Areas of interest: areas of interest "Wuxi Dingshu General Airport"
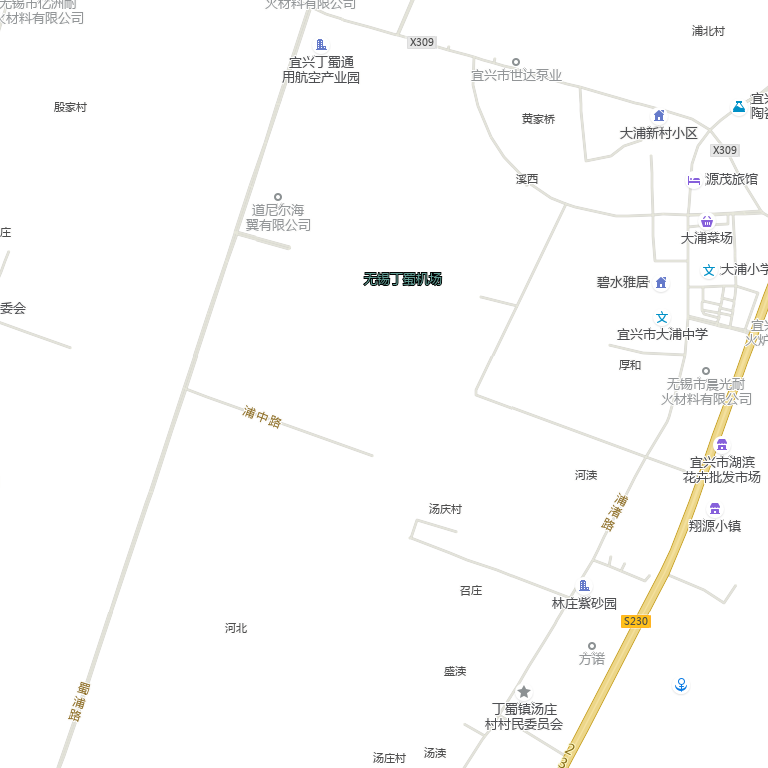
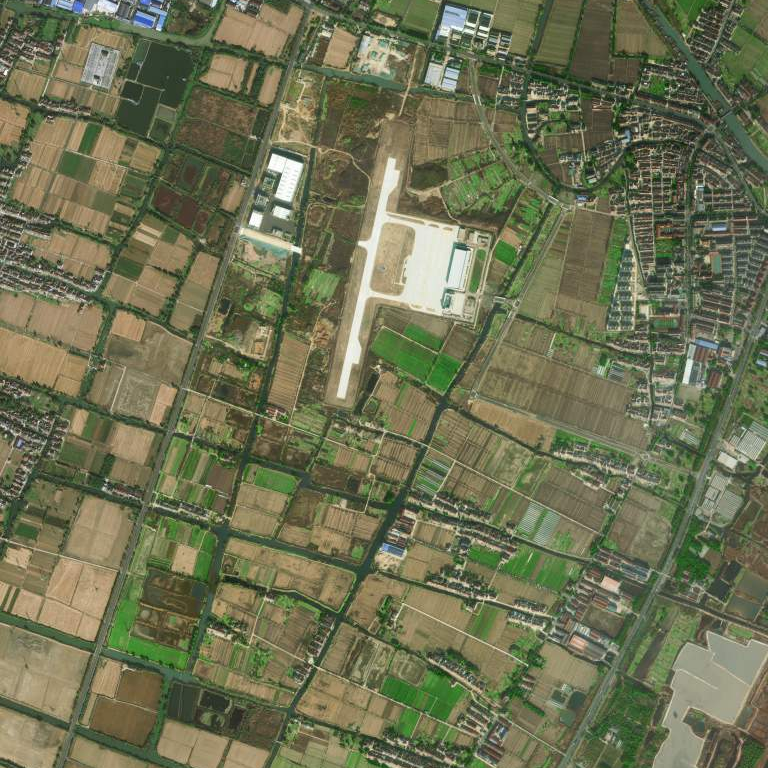